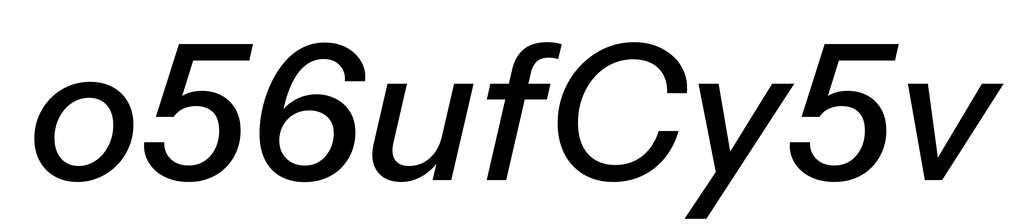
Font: InstrumentSans-Italic_Medium_Italic